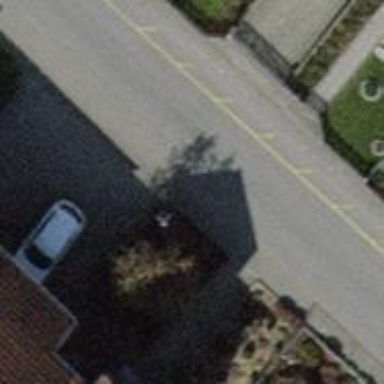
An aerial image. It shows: Bus stop with designated stop position for public transport.